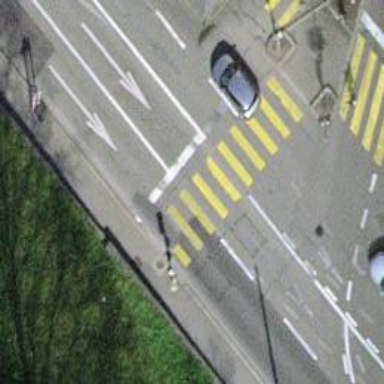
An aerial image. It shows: Asphalt road with primary highway designation. There is bus lane on the right and shared bus and cycle lane on the right.